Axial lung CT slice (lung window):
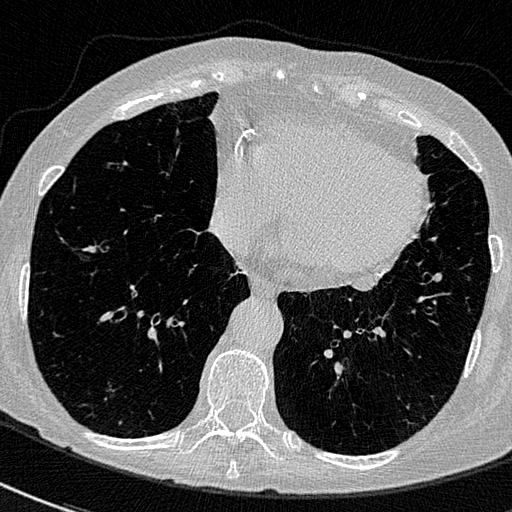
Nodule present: no